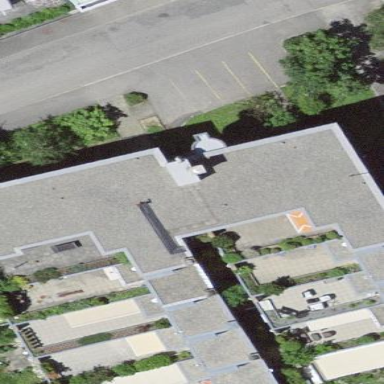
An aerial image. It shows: Residential building with hipped roof.